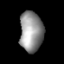
Tissue: lung
Cell type: Epithelial cells
Senescence score: 0.2136
Nuclear area (px): 909
Mean DAPI intensity: 147.617